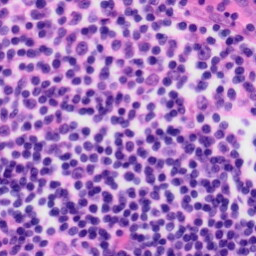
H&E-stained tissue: Tonsil